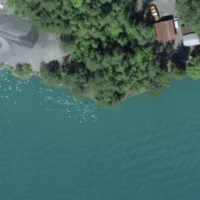
EUNIS habitat code: 14
Species observed at this site:
Podiceps nigricollis